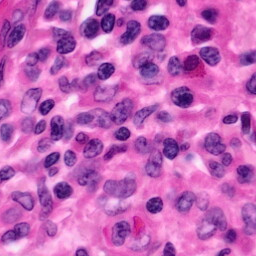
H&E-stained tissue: Pancreatic